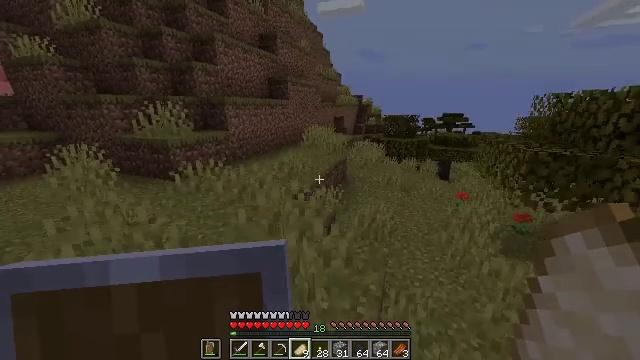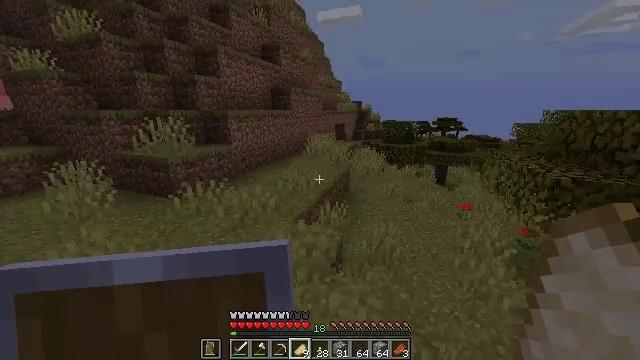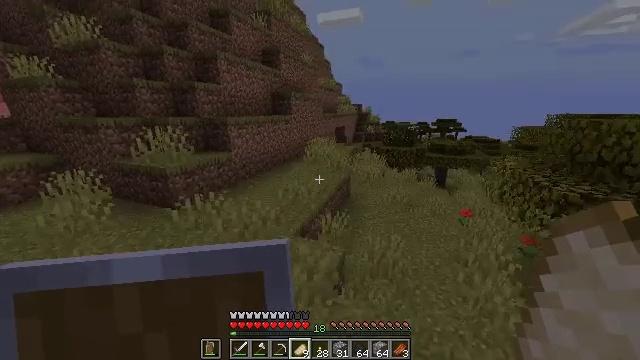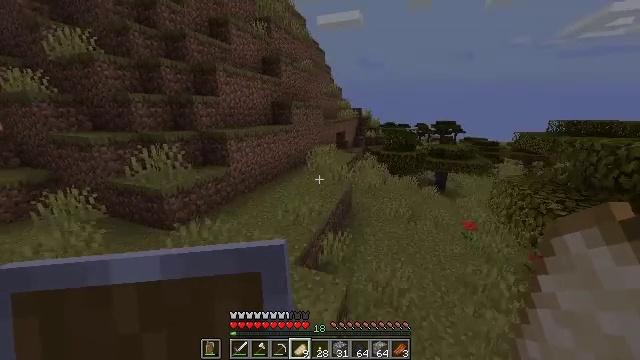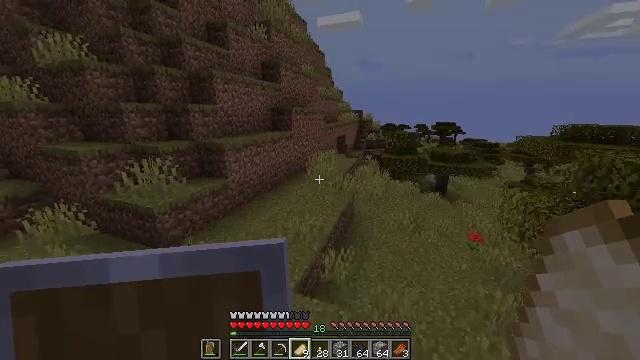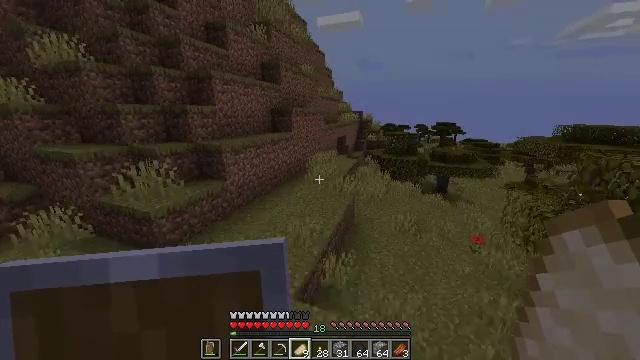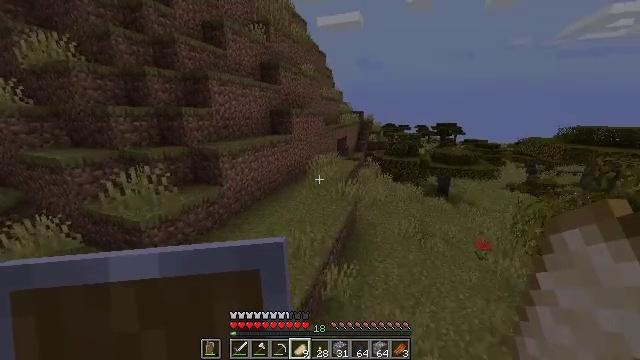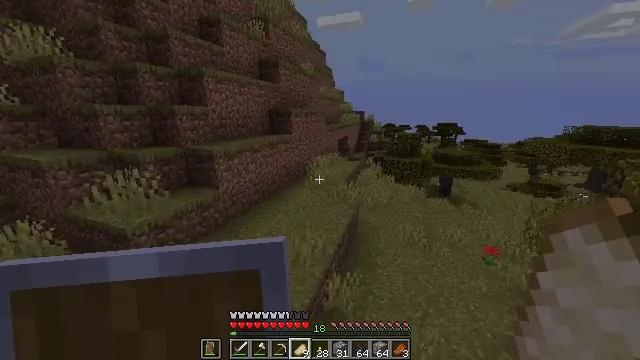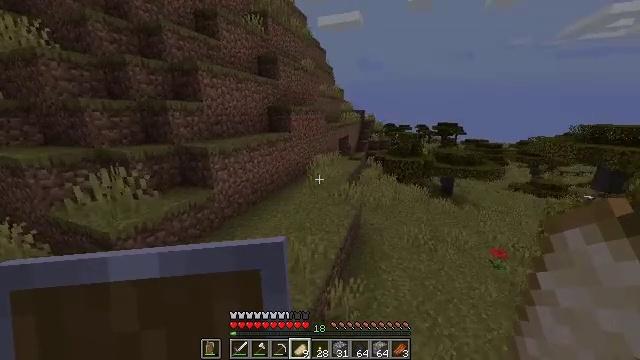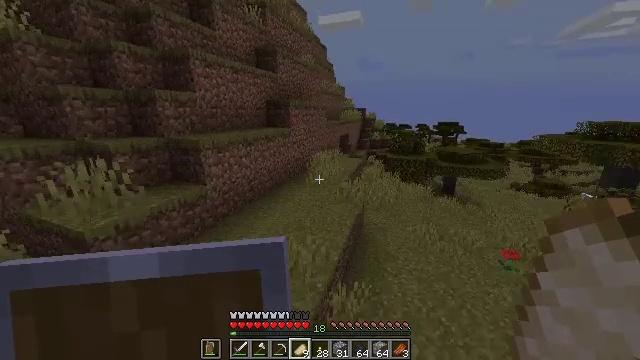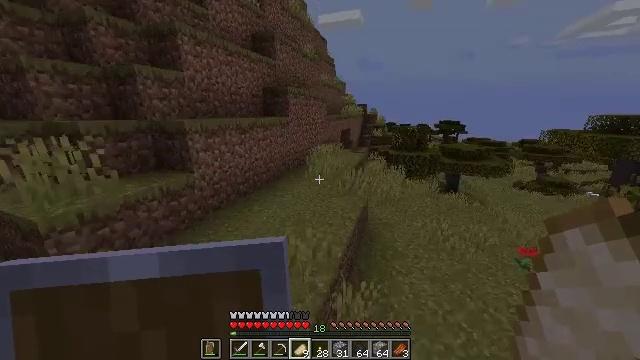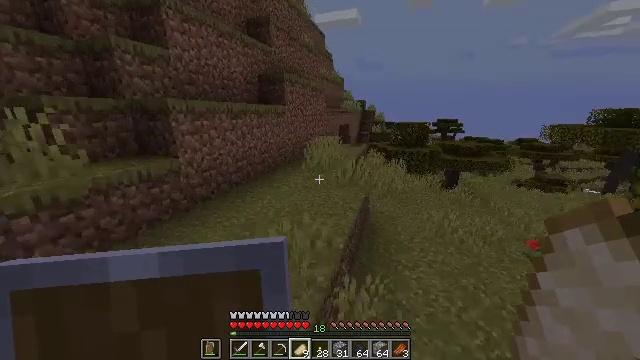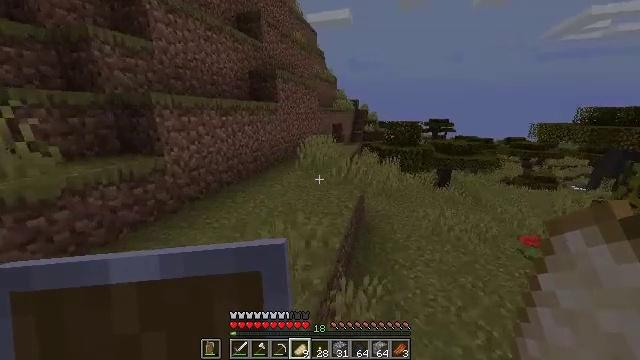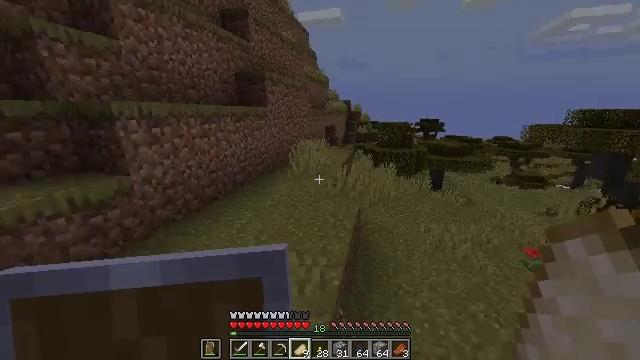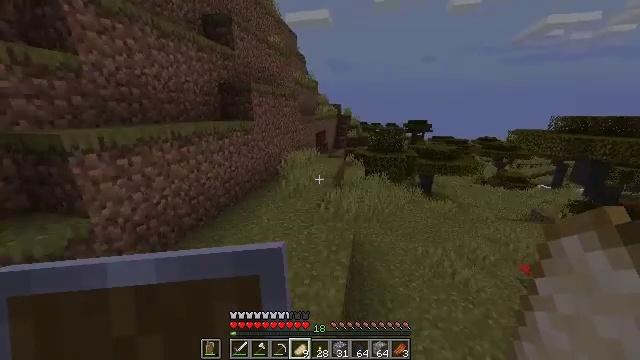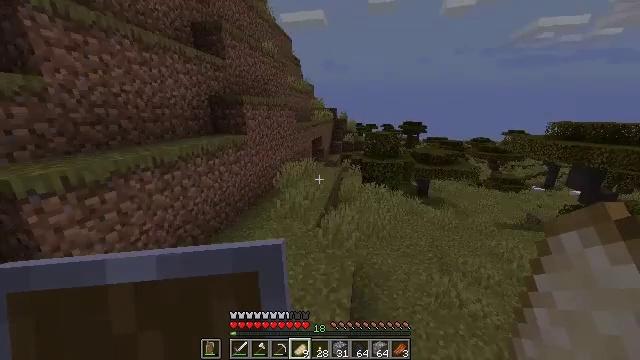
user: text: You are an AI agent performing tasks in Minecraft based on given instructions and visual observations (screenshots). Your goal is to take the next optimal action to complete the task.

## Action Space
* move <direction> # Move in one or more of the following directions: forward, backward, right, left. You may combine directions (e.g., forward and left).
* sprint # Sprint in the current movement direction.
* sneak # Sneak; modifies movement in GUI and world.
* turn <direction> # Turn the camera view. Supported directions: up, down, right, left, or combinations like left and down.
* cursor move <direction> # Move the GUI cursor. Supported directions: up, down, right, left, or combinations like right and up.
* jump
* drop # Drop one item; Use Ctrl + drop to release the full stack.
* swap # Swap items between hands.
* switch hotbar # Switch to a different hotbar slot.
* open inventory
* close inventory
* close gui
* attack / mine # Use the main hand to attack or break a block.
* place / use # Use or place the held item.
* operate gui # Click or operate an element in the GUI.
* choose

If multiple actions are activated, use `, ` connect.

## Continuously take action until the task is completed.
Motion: motion action
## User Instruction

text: Remove an apple from the inventory.
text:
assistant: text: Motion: move forward, sprint, jump
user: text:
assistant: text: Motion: move forward, jump
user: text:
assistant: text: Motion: move forward, jump
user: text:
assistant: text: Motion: move forward, jump
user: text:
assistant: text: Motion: move forward, jump
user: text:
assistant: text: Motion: move forward, jump
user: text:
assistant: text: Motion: move forward, jump
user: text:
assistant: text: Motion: move forward, jump
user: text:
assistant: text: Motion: move forward, jump
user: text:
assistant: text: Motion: move forward, jump
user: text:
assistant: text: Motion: move forward, jump
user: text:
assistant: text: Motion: move forward, turn right, jump
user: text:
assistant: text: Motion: move forward, turn right, jump
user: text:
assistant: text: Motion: move forward, turn right, jump
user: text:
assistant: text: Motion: move forward, turn right, jump
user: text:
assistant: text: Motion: move forward, jump
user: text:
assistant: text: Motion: move forward, jump
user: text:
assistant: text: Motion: move forward, jump
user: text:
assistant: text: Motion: move forward
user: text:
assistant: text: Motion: move forward
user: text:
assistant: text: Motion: move forward, turn right
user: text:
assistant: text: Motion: move forward, turn right
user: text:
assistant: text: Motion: move forward, turn right
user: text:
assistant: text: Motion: move forward
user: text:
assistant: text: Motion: move forward, turn right, jump
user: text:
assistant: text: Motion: move forward, jump
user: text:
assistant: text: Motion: move forward, jump
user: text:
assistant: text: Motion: move forward, jump
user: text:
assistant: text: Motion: move forward, jump
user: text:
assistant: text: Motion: move forward, jump